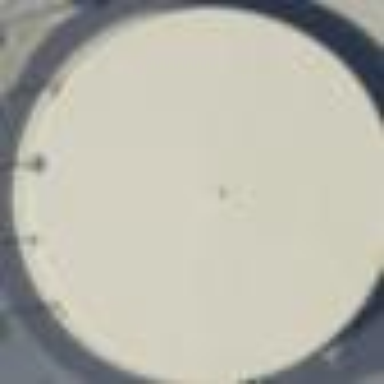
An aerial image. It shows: Storage tank which is man-made.